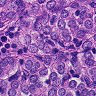
Metastatic tissue present: yes